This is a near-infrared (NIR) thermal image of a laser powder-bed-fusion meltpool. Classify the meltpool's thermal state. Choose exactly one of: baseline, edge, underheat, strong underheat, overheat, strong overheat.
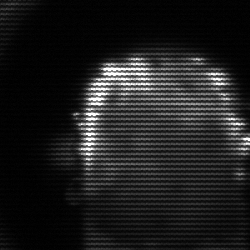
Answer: baseline